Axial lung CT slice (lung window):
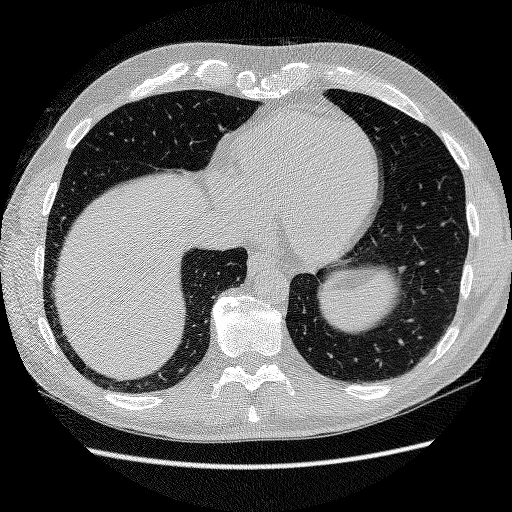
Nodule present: no